Interaction volume radius: 10 \u00c5
Interaction volume height: 15 \u00c5
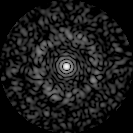
Disorder parameter: 0.8524